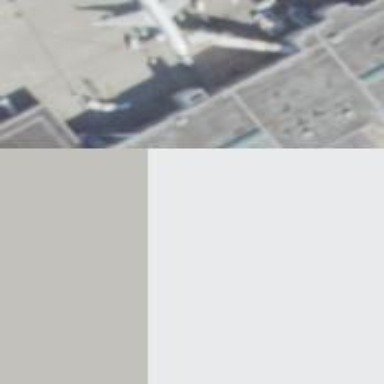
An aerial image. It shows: Airport gate.